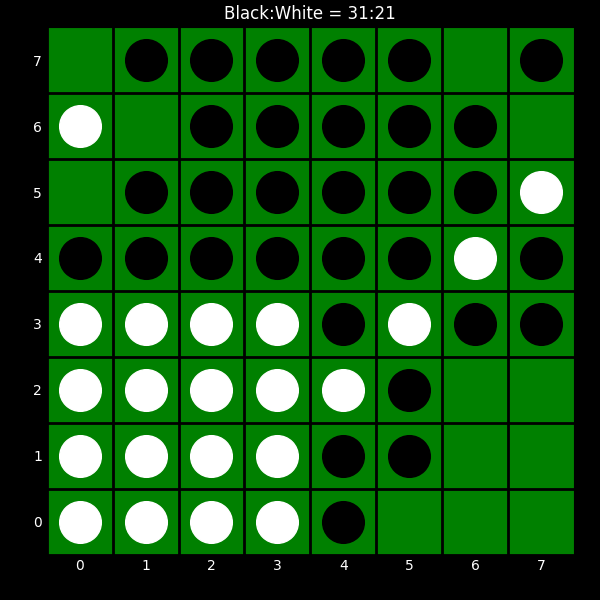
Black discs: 31
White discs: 21